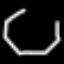
Label: octagon